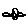
Label: bird